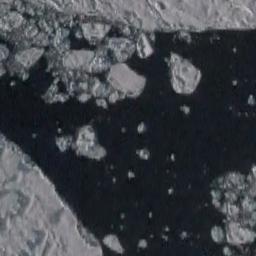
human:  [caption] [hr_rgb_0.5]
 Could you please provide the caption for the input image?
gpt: Two large pieces of ice and many small pieces of ice floating around it float on the deep blue sea .

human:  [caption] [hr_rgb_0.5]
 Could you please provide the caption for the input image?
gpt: Sea ice varies in size and distribution .

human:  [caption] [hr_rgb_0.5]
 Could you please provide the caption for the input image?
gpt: A large piece of sea ice and a lot of small pieces of sea ice gather together .

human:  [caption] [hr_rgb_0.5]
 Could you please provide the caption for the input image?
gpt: There are many ice on the dark blue sea .

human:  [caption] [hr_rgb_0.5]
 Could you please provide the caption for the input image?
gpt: There are some blocks of sea ice near the ice sheet .